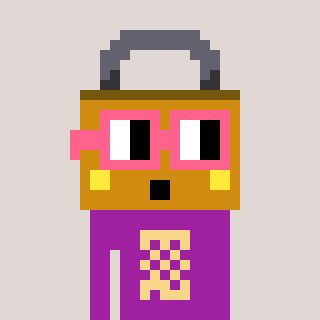
a pixel art character with square pink glasses, a lock-shaped head and a magenta-colored body on a warm background